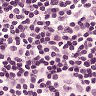
Metastatic tissue present: no